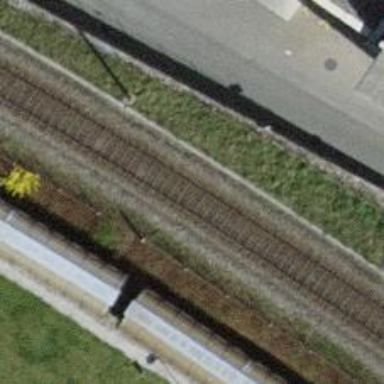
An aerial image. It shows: Single railway track with electrification through contact line.